Question: I am doing an contact list android application but i have a small problem with my screens.
Here is my search.xml code:
'''
<?xml version="1.0" encoding="utf-8" ?>
<LinearLayout xmlns:android="http://schemas.android.com/apk/res/android" android:orientation="vertical"
android:layout_width="fill_parent"
android:layout_height="fill_parent">
<LinearLayout
android:orientation="horizontal"
android:layout_width="fill_parent"
android:layout_height="wrap_content">
<EditText android:id="@+id/searchText"
android:hint="@string/searchDefault"
android:layout_width="fill_parent"
android:layout_height="wrap_content"
android:layout_weight="1" />
<Button android:id="@+id/searchButton"
android:text="Search"
android:layout_width="wrap_content"
android:layout_height="wrap_content" />
</LinearLayout>
<ListView
android:id="@android:id/list"
android:layout_width="fill_parent"
android:layout_height="fill_parent" />
</LinearLayout>
enter code here
'''
Here is my detalii.xml:
'''
<?xml version="1.0" encoding="utf-8"?>
<LinearLayout xmlns:android="http://schemas.android.com/apk/res/android"
android:orientation="vertical"
android:layout_width="fill_parent"
android:layout_height="fill_parent">
<TextView
android:id="@+id/name"
android:layout_width="wrap_content"
android:layout_height="wrap_content"/>
<ListView
android:id="@android:id/list"
android:layout_width="fill_parent"
android:layout_height="fill_parent"/>
</LinearLayout>
'''
My problem is that my screen appears like image from below but i want detalii to appear on entire screen.I dont know what am i doing wrong.Could anybody give me a solution?

This is my search.java:
'''
package org.example.dbcontactconsole;
import android.app.ListActivity;
import android.content.Intent;
import android.database.Cursor;
import android.database.sqlite.SQLiteDatabase;
import android.os.Bundle;
import android.view.View;
import android.view.View.OnClickListener;
import android.widget.Button;
import android.widget.EditText;
import android.widget.ListView;
import android.widget.SimpleCursorAdapter;
import static android.provider.BaseColumns._ID;
public class Search extends ListActivity {
private static int[] TO = {R.id.rowid,R.id.name, R.id.mobilephone, R.id.email };
private static String[] FROM = {_ID,DbConstants.NAME, DbConstants.PHONE, DbConstants.EMAIL, };
private Button sButton;
private ListView lv1;
private static SQLiteDatabase db;
private DbCreate contacts;
private Cursor cursor;
private EditText searchText;
protected SimpleCursorAdapter adapter;
protected void onCreate(Bundle savedInstanceState){
super.onCreate(savedInstanceState);
setContentView(R.layout.search);
searchText=(EditText)findViewById(R.id.searchText);
sButton=(Button)findViewById(R.id.searchButton);
sButton.setOnClickListener(new OnClickListener() {
public void onClick(View v) {
// TODO Auto-generated method stub
showDatabaseContent();
lv1 = getListView();
lv1.setTextFilterEnabled(true);
}
});
}
private Cursor getContacts() {
db = contacts.getReadableDatabase();
cursor = db.rawQuery("SELECT _id,name, phone, email FROM contactTest1 WHERE name LIKE ?",
new String[]{searchText.getText().toString()+"%"});
startManagingCursor(cursor);
return cursor;
}
public void showDatabaseContent(){
contacts = new DbCreate(this);
try {
cursor = getContacts();
showContacts(cursor);
} finally {
contacts.close();
db.close();
}
}
private void showContacts(Cursor cursor) {
//set up data binding
adapter = new SimpleCursorAdapter(this, R.layout.item, cursor, FROM, TO);
setListAdapter(adapter);
}
public void onListItemClick(ListView parent, View v, int position, long id) {
Intent abaintent = new Intent(this,Detalii.class);
Cursor cursor = (Cursor) adapter.getItem(position);
abaintent.putExtra("Contact_ID", cursor.getInt(cursor.getColumnIndex("_id")));
startActivity(abaintent);
}
}
'''
Here is my Detalii.java:
'''
package org.example.dbcontactconsole;
import java.util.ArrayList;
import java.util.List;
import android.app.ListActivity;
import android.content.Intent;
import android.database.Cursor;
import android.database.sqlite.SQLiteDatabase;
import android.net.Uri;
import android.os.Bundle;
import android.view.LayoutInflater;
import android.view.View;
import android.view.ViewGroup;
import android.widget.ArrayAdapter;
import android.widget.ListView;
import android.widget.TextView;
public class Detalii extends ListActivity
{
protected TextView contactName;
protected TextView contactPhone;
protected TextView email;
protected int contactId;
protected List<Actiune> actiune;
protected ActiuneAdapter adapter;
@Override
public void onCreate(Bundle savedInstanceState) {
super.onCreate(savedInstanceState);
setContentView(R.layout.detalii);
contactId = getIntent().getIntExtra("Contact_ID",0);
SQLiteDatabase db = (new DbCreate(this)).getWritableDatabase();
Cursor cursor = db.rawQuery("SELECT name,phone,email FROM contactTest1 WHERE _id=?",new String[]{""+contactId});
if (cursor.getCount() == 1)
{
cursor.moveToFirst();
contactName = (TextView) findViewById(R.id.name);
contactName.setText(cursor.getString(cursor.getColumnIndex("name")));
actiune= new ArrayList<Actiune>();
String phoneString=cursor.getString(cursor.getColumnIndex("phone"));
if (phoneString!=null)
{
actiune.add(new Actiune("Suna la numar",phoneString,Actiune.ACTION_CALL));
}
String stringemail = cursor.getString(cursor.getColumnIndex("email"));
if (stringemail != null) {
actiune.add(new Actiune("Email", stringemail,Actiune.ACTION_EMAIL));
}
adapter = new ActiuneAdapter();
setListAdapter(adapter);
}
}
public void onListItemClick(ListView parent, View view, int position, long id) {
Actiune action = actiune.get(position);
Intent intent;
switch (action.getType()) {
case Actiune.ACTION_CALL:
Uri callUri = Uri.parse("tel:" + action.getData());
intent = new Intent(Intent.ACTION_CALL, callUri);
startActivity(intent);
break;
case Actiune.ACTION_EMAIL:
intent = new Intent(Intent.ACTION_SEND);
intent.setType("plain/text");
intent.putExtra(Intent.EXTRA_EMAIL, new String[]{action.getData()});
startActivity(intent);
break;
}
}
class ActiuneAdapter extends ArrayAdapter<Actiune> {
ActiuneAdapter() {
super(Detalii.this, R.layout.actiune_detalii, actiune);
}
@Override
public View getView(int position, View convertView, ViewGroup parent) {
Actiune action = actiune.get(position);
LayoutInflater inflater = getLayoutInflater();
View view = inflater.inflate(R.layout.actiune_detalii, parent, false);
TextView label = (TextView) view.findViewById(R.id.label);
label.setText(action.getLabel());
TextView data = (TextView) view.findViewById(R.id.data);
data.setText(action.getData());
return view;
}
}
}
'''
Here is my DBconsole.java:
'''
package org.example.dbcontactconsole;
import android.content.ContentValues;
import android.content.Intent;
import android.database.Cursor;
import android.database.sqlite.SQLiteDatabase;
import android.os.Bundle;
import android.view.Menu;
import android.view.MenuInflater;
import android.view.MenuItem;
import android.widget.AdapterView;
import android.widget.AdapterView.OnItemClickListener;
import android.widget.AdapterView.OnItemSelectedListener;
import android.widget.ListView;
import android.widget.SimpleCursorAdapter;
import android.widget.Toast;
import android.view.View;
import android.app.ListActivity;
import static android.provider.BaseColumns._ID;
public class DbContactConsole extends ListActivity {
private static String[] FROM = {_ID,DbConstants.NAME };
private DbCreate contacts;
private static SQLiteDatabase db;
private static int[] TO = {R.id.rowid,R.id.name,};
private ListView lv1;
private static String itemId;
private Cursor cursor;
static final int CONTACT_CANCELED = 0;
static final int CONTACT_ADDED = 1;
static final int CONTACT_MODIFIED = 2;
@Override
public void onCreate(Bundle savedInstanceState) {
super.onCreate(savedInstanceState);
setContentView(R.layout.main);
showDatabaseContent();
lv1 = getListView();
lv1.setTextFilterEnabled(true);
lv1.setOnItemClickListener(new OnItemClickListener() {
public void onItemClick(AdapterView<?> a, View v, int position, long id) {
cursor = (Cursor) a.getItemAtPosition(position);
itemId = cursor.getString(0);
openOptionsMenu();
}
});
lv1.setOnItemSelectedListener(new OnItemSelectedListener() {
public void onItemSelected(AdapterView<?> parent, View view, int position, long id){
}
public void onNothingSelected(AdapterView<?> arg0) {
// TODO Auto-generated method stub
}
});
}
//selected item index from ListView
public void showDialogItemId(long itemId){
Toast.makeText(this, "Menu item selected index is" + Long.toString(itemId), Toast.LENGTH_LONG).show();
}
@Override
public boolean onCreateOptionsMenu(Menu menu){
MenuInflater inflater = getMenuInflater();
inflater.inflate(R.menu.menu, menu);
return true;
}
@Override
public boolean onOptionsItemSelected(MenuItem item){
switch (item.getItemId()){
case R.id.modifyitem:
if(null != itemId){
Bundle contactToModify = new Bundle();
contactToModify.putString("cFirstName", cursor.getString(1));
contactToModify.putString("cMobilePhone", cursor.getString(2));
contactToModify.putString("cEmail", cursor.getString(3));
contactToModify.putString("mod_type", "modifyPerson");
Intent intent = new Intent(this, ContactDetails.class);
intent.setClass(this, ContactDetails.class);
intent.putExtras(contactToModify);
startActivityForResult(intent, CONTACT_MODIFIED);
}else{
Toast.makeText(this, "Select Contact to modify", Toast.LENGTH_LONG).show();
}
break;
case R.id.additem:
Intent i = new Intent(this, ContactDetails.class);
Bundle bun = new Bundle();
bun.putString("mod_type", "addPerson");
i.setClass(this, ContactDetails.class);
i.putExtras(bun);
startActivityForResult(i, CONTACT_ADDED);
break;
case R.id.removeitem:
if(null != itemId){
removeContact(itemId);
showDatabaseContent();
}
else{
Toast.makeText(this, "Select Contact to delete", Toast.LENGTH_LONG).show();
}
break;
case R.id.search:
Intent j =new Intent(this,Search.class);
j.setClass(this, Search.class);
startActivity(j);
break;
}
return true;
}
@Override
protected void onActivityResult(int requestCode, int resultCode, Intent intent){
// See which child activity is calling us back.
switch (resultCode) {
case CONTACT_ADDED:
// This is the standard resultCode that is sent back if the
// activity crashed or didn't doesn't supply an explicit result.
if (resultCode == RESULT_FIRST_USER){
Bundle bundle = new Bundle();
bundle = intent.getBundleExtra("contactData");
addContact(bundle);
showDatabaseContent();
}
else{
Toast.makeText(this, "CANCEL CONTACT BUTTON PRESSED", Toast.LENGTH_LONG).show();
}
break;
case CONTACT_MODIFIED:
if (resultCode == 2){
Bundle bundle = new Bundle();
bundle = intent.getBundleExtra("contactData");
modifyContact(bundle);
showDatabaseContent();
}
else{
Toast.makeText(this, "MODIFY CONTACT FAILED", Toast.LENGTH_LONG).show();
}
break;
default:
break;
}
}
//method removes item from database
private void removeContact(String itemId){
db = contacts.getWritableDatabase();
db.delete(DbConstants.TABLE_NAME, "_ID=" + itemId, null);
}
private void addContact(Bundle bundle) {
// Insert a new record into the Events data source.
// You would do something similar for delete and update.
db = contacts.getWritableDatabase();
ContentValues vals = new ContentValues();
vals.put(DbConstants.NAME, bundle.getString("contactFirstName"));
vals.put(DbConstants.PHONE, bundle.getString("contactMobilePhone"));
vals.put(DbConstants.EMAIL, bundle.getString("contactEmail"));
db.insertOrThrow(DbConstants.TABLE_NAME, null, vals);
}
//method should modify existing Contact
private void modifyContact(Bundle bundle){
db = contacts.getWritableDatabase();
ContentValues vals = new ContentValues();
vals.put(DbConstants.NAME, bundle.getString("contactFirstName"));
vals.put(DbConstants.PHONE, bundle.getString("contactMobilePhone"));
vals.put(DbConstants.EMAIL, bundle.getString("contactEmail"));
db.update(DbConstants.TABLE_NAME, vals, _ID+"="+itemId, null);
}
private Cursor getContacts() {
db = contacts.getReadableDatabase();
cursor = db.query(DbConstants.TABLE_NAME, FROM, null, null, null,
null,DbConstants.NAME);
startManagingCursor(cursor);
return cursor;
}
public void showDatabaseContent(){
contacts = new DbCreate(this);
try {
cursor = getContacts();
showContacts(cursor);
} finally {
contacts.close();
db.close();
}
}
private void showContacts(Cursor cursor) {
//set up data binding
SimpleCursorAdapter adapter = new SimpleCursorAdapter(this, R.layout.item, cursor, FROM, TO);
setListAdapter(adapter);
}
}
'''
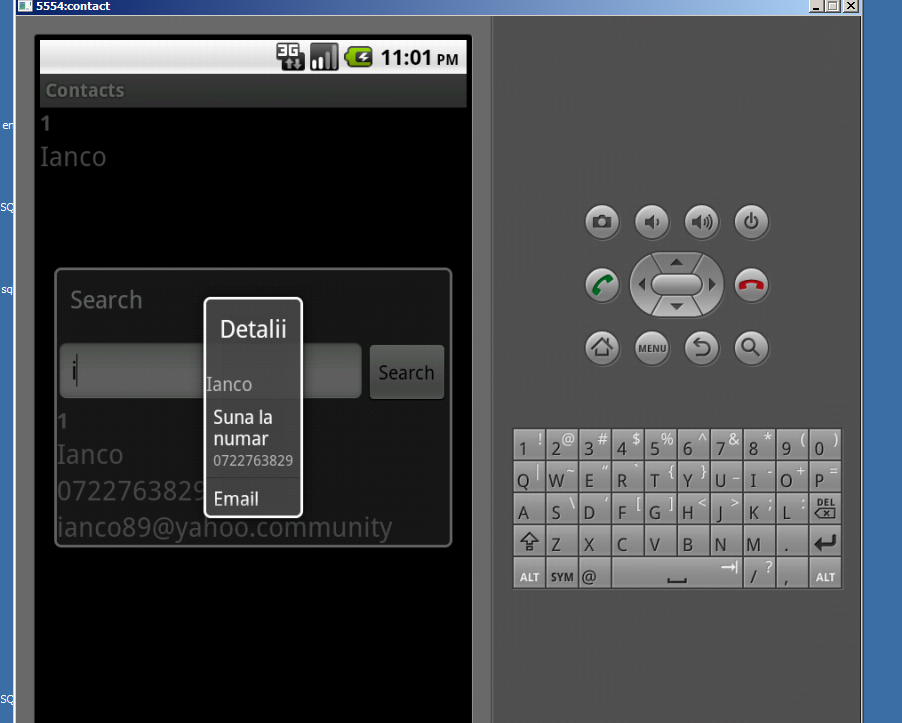
Answer: Do you have to have the orientation as vertical? Could you change that for detalii.xml to be horizontal so it fills the parent horizontally instead of vertically?
'''
android:orientation="vertical"
'''